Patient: sex M, age 64
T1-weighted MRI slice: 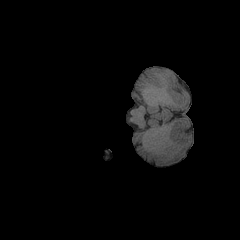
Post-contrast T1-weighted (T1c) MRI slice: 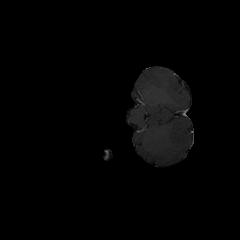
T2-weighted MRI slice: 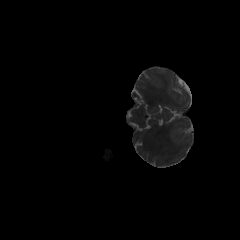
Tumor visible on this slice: no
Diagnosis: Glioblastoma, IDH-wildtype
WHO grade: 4